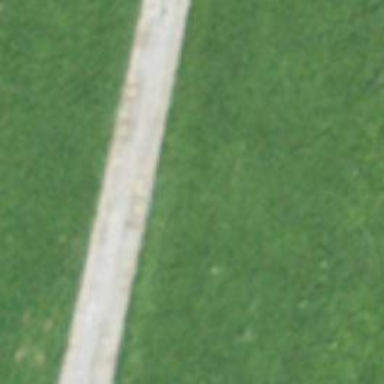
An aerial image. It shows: Unpaved service road.